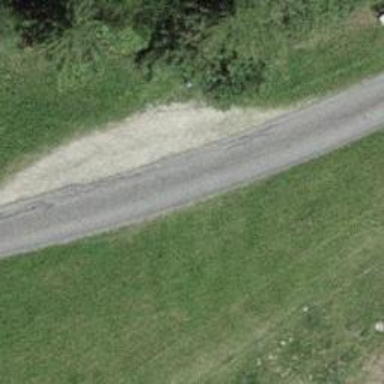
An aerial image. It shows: Passing place on the road.